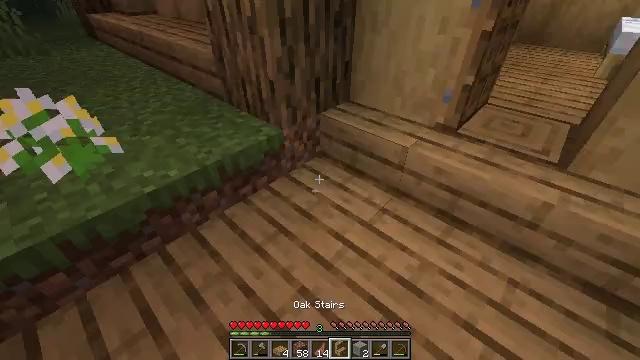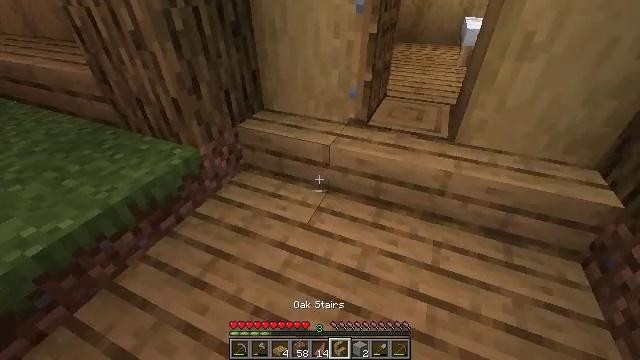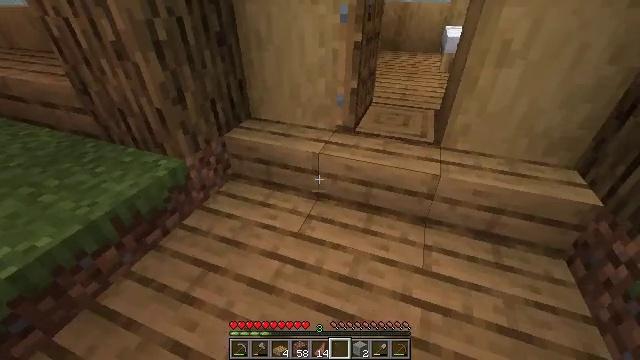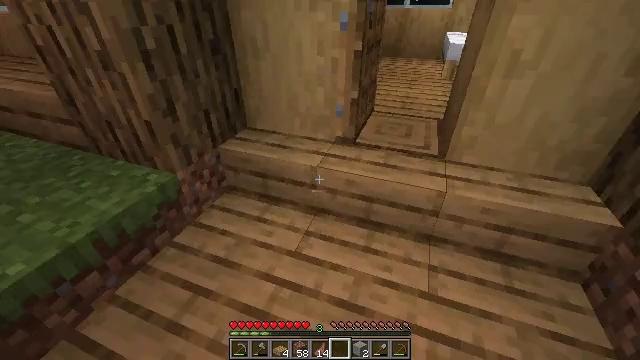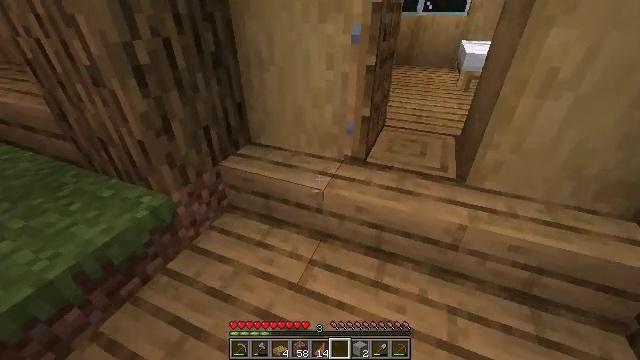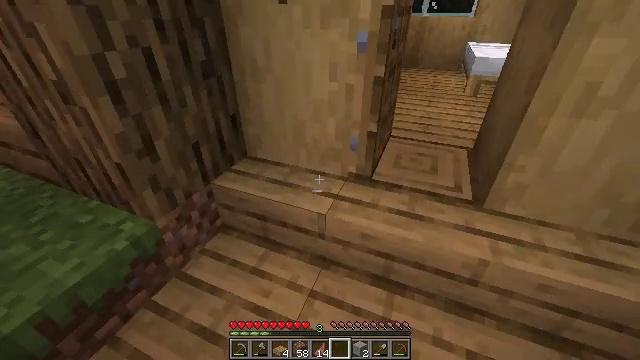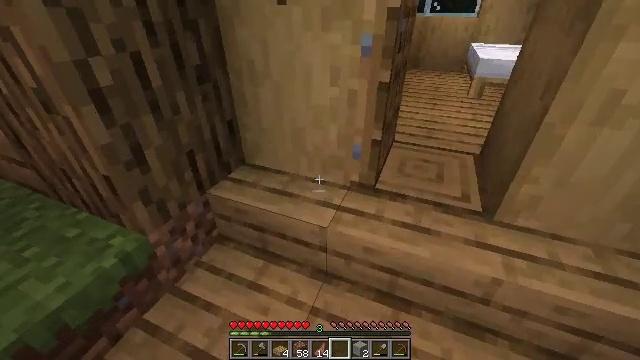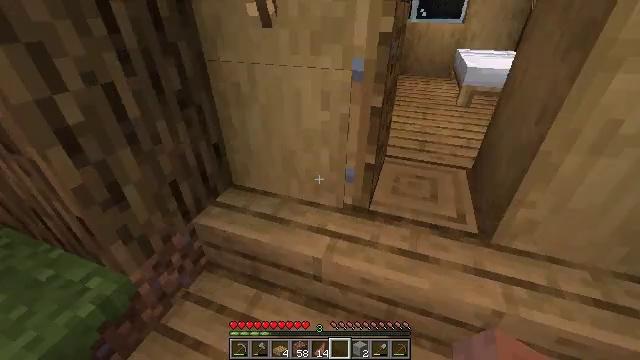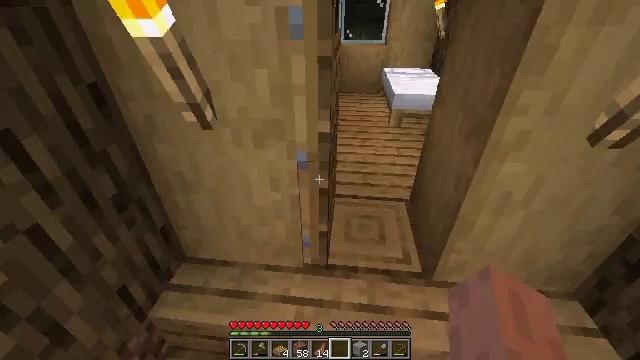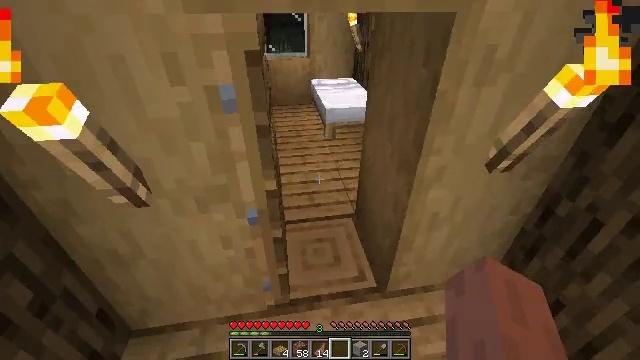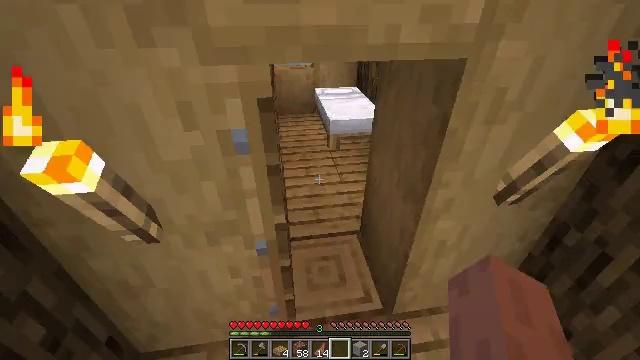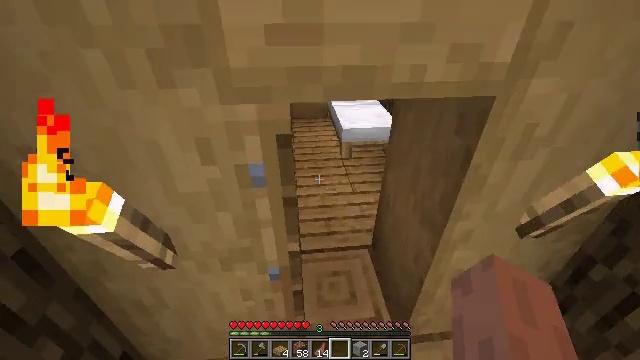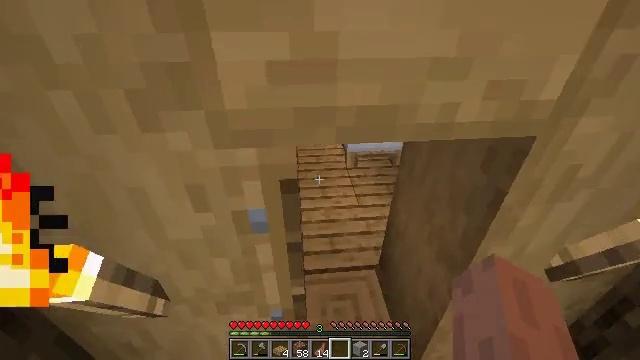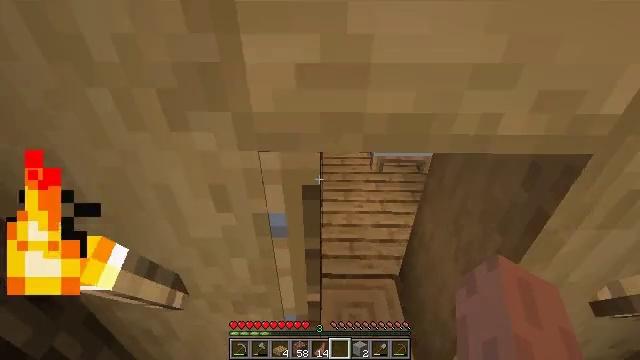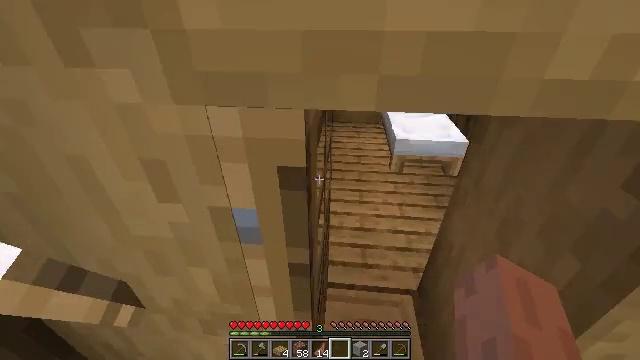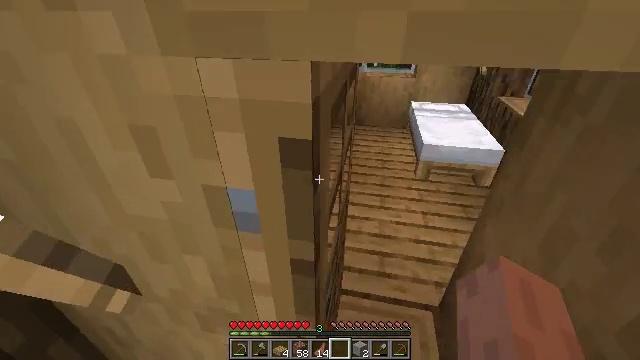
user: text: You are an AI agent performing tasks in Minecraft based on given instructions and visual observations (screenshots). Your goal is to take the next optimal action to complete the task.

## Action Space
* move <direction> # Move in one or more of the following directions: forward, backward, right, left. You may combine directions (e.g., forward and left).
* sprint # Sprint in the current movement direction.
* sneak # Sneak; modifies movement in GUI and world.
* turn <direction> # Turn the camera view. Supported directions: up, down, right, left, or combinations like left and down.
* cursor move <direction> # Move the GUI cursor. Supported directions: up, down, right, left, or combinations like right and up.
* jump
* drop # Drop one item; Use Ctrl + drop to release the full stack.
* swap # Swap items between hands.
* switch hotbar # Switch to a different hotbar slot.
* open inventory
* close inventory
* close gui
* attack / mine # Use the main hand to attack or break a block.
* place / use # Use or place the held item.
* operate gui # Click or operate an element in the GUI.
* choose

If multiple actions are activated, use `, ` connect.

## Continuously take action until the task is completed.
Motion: motion action
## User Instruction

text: Get oak stairs from the crafting table.
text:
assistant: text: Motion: turn right and up
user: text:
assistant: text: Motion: move forward, turn right and up
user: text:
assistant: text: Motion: move forward
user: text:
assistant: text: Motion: move forward, turn left and up
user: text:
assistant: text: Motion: move forward
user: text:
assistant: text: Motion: move forward
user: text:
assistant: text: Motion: move forward, turn right, jump
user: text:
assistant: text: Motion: move forward, turn right, jump
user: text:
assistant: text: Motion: move forward, turn right, jump
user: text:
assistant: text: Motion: move forward, jump
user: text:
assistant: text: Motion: move forward and move right, turn left, jump
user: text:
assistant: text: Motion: move forward and move right
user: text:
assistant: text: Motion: move right, turn left
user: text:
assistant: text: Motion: move right, turn left
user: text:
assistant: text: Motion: move forward and move right, turn left and up
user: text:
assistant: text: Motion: move forward and move right, turn left and up
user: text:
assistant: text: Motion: move forward and move right, turn left
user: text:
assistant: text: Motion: move forward and move right
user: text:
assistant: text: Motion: move forward and move right, turn left
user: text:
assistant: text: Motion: move forward and move right, turn left
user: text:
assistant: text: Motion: move forward and move right, turn left
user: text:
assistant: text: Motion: move forward and move right, turn left
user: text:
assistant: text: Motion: move forward and move right
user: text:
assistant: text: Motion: move forward and move right
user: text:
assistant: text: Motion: move forward and move right
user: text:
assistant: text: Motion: move forward and move right, turn left
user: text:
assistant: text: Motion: move forward and move right, turn left
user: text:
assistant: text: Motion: move forward and move right
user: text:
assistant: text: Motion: move forward and move right, turn right and up
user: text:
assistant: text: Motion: move forward and move right, turn right and up